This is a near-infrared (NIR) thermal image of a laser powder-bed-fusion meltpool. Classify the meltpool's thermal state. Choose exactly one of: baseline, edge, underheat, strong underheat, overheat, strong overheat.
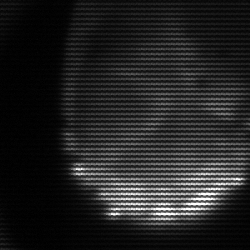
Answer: edge